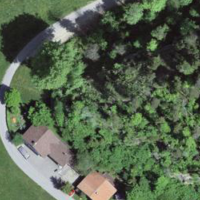
EUNIS habitat code: 44
Species observed at this site:
Cruciata laevipes
Euphorbia cyparissias